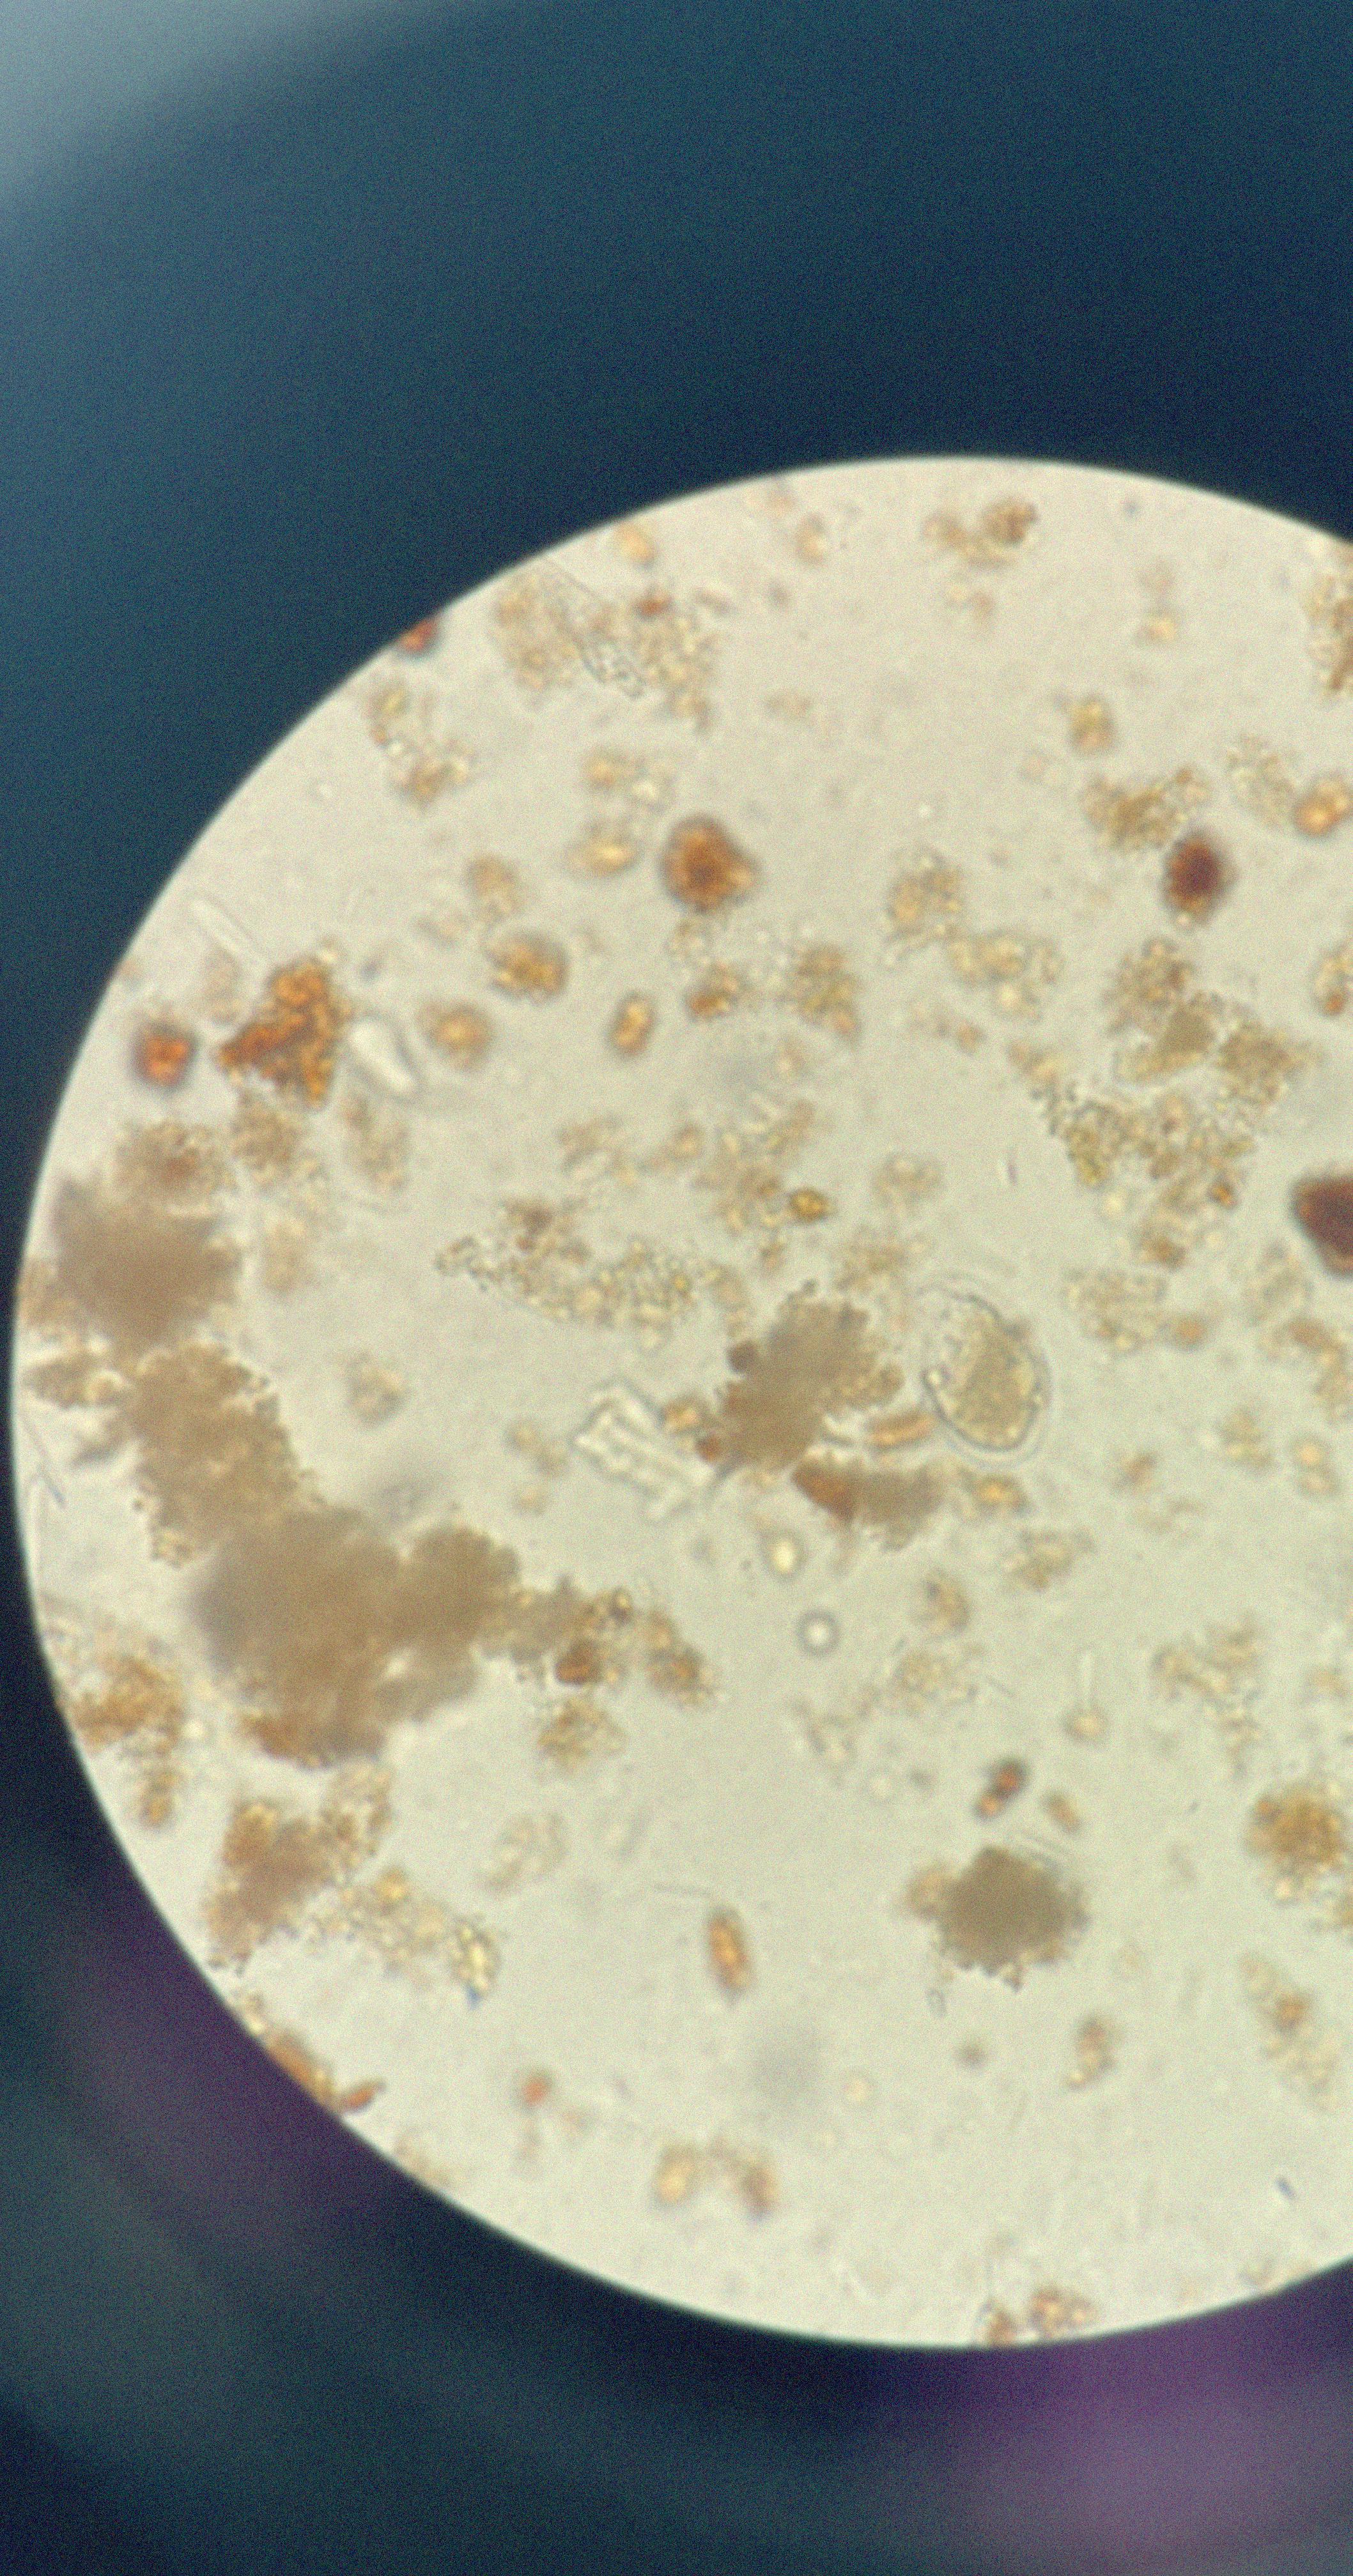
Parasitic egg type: Hookworm egg